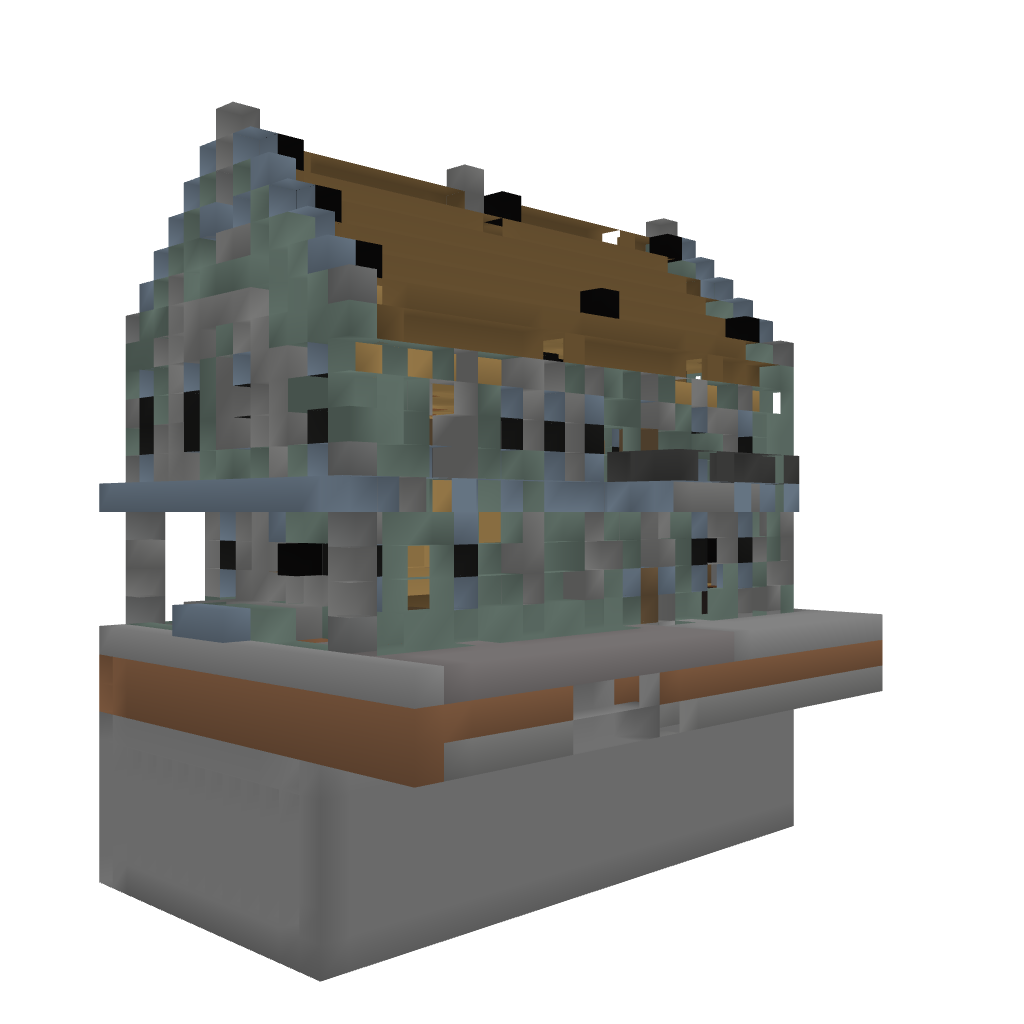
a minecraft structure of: MEDIEVAL Town house